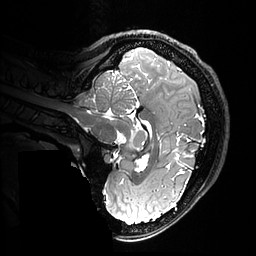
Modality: T2w
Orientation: sagittal
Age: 18
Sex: female
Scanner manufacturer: ge
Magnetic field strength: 3 T
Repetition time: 3.202 s
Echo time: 0.06024 s